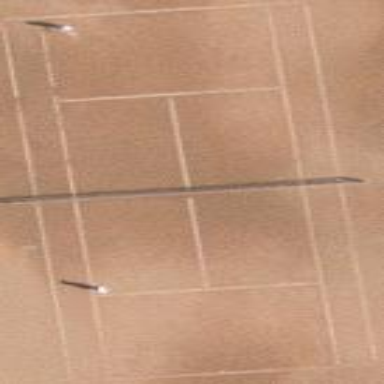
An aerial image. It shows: Tennis court on the leisure land pitch.